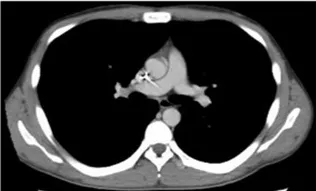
After finish of the nivolumab threatment Lymph node metastasis of. The subclavicle (#104L).
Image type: radiology (ct)